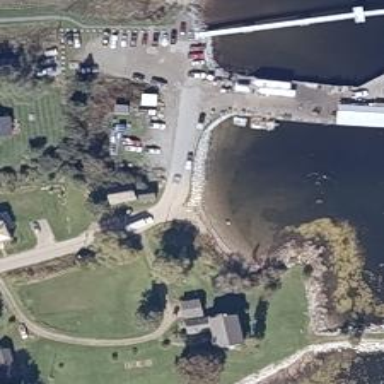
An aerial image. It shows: Slipway on leisure land.